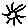
Label: sun